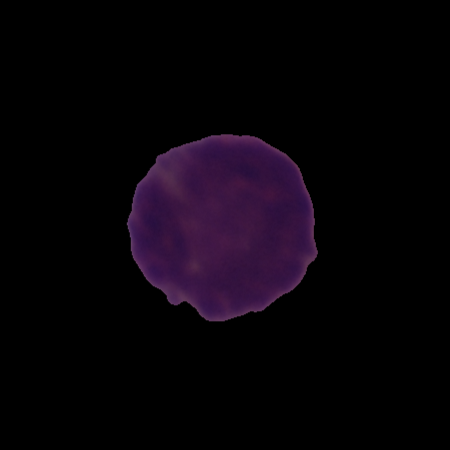
Label: healthy